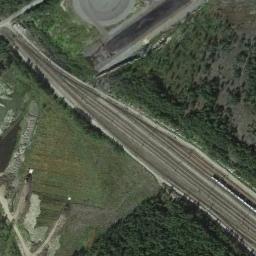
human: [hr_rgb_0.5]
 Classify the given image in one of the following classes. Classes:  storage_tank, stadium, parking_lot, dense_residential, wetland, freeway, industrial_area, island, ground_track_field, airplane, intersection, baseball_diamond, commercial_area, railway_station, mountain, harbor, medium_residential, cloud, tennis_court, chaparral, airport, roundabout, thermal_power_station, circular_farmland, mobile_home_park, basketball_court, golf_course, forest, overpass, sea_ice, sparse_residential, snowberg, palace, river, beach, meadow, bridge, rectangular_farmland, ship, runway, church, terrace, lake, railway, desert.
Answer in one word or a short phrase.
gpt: railway_station